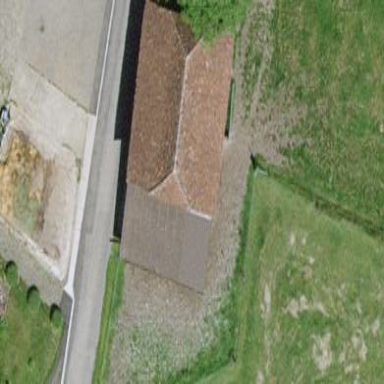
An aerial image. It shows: Rural barn.